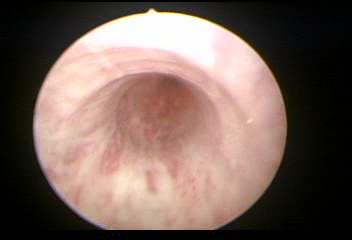
Modality: WLC
Class: Normal mucosa
Bladder cancer association: No